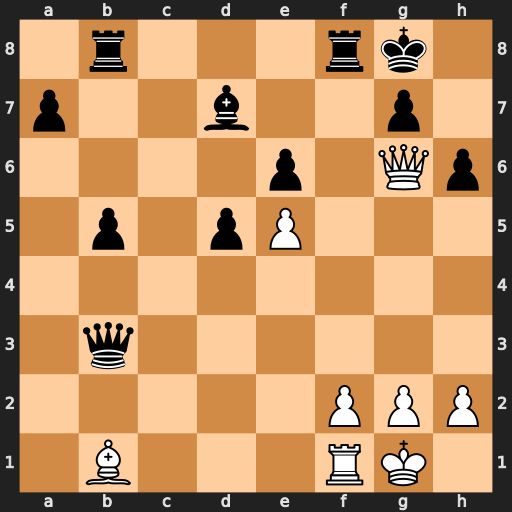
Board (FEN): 1r3rk1/p2b2p1/4p1Qp/1p1pP3/8/1q6/5PPP/1B3RK1
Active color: w
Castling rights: -
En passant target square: -
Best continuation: Qh7+ Kf7 Bg6+ Ke7 Qxg7+ Kd8 Qxf8+